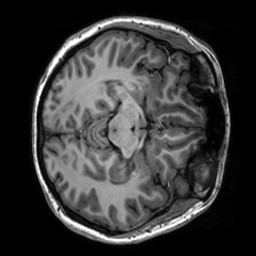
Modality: T1w
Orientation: axial
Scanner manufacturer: siemens
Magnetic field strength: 3 T
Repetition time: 2.3 s
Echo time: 0.00302 s